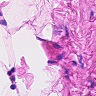
Metastatic tissue present: no